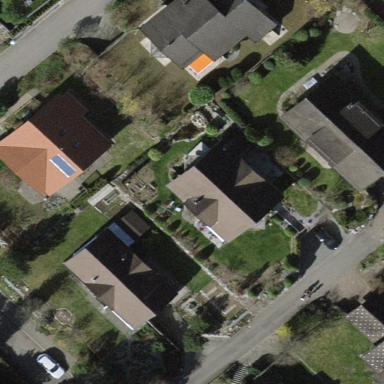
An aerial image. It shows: Detached building.